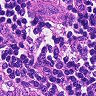
Metastatic tissue present: no